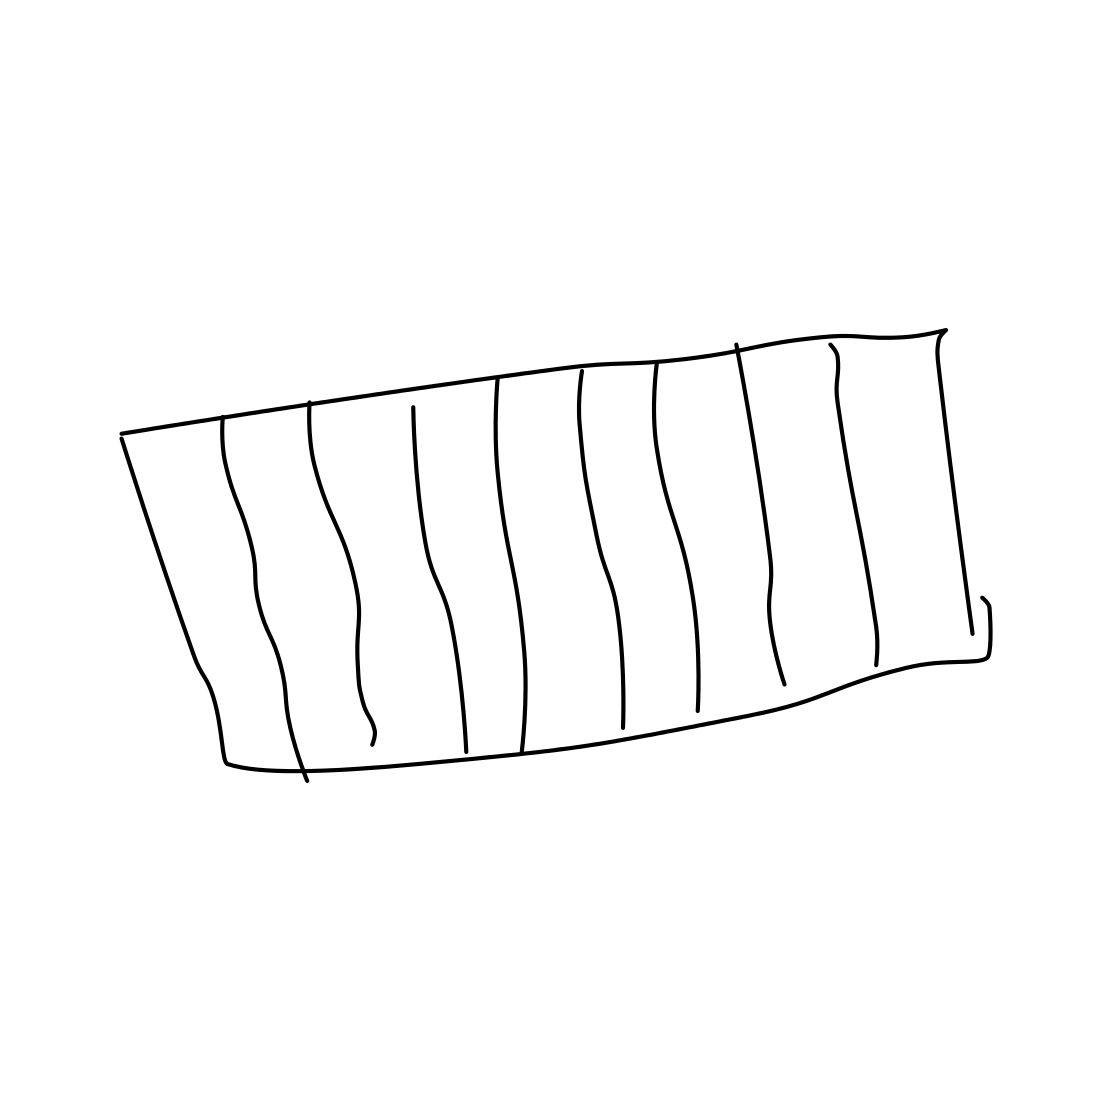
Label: bread